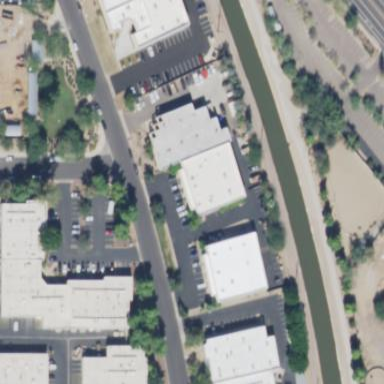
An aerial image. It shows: Commercial building.